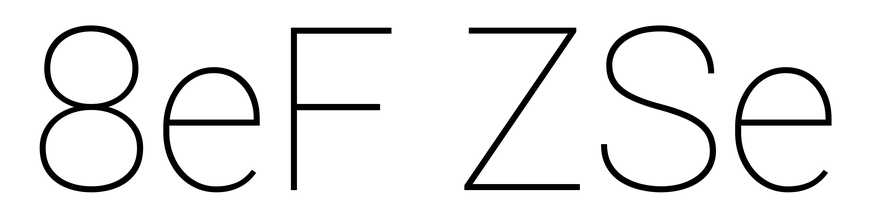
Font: Roboto_Thin